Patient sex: M
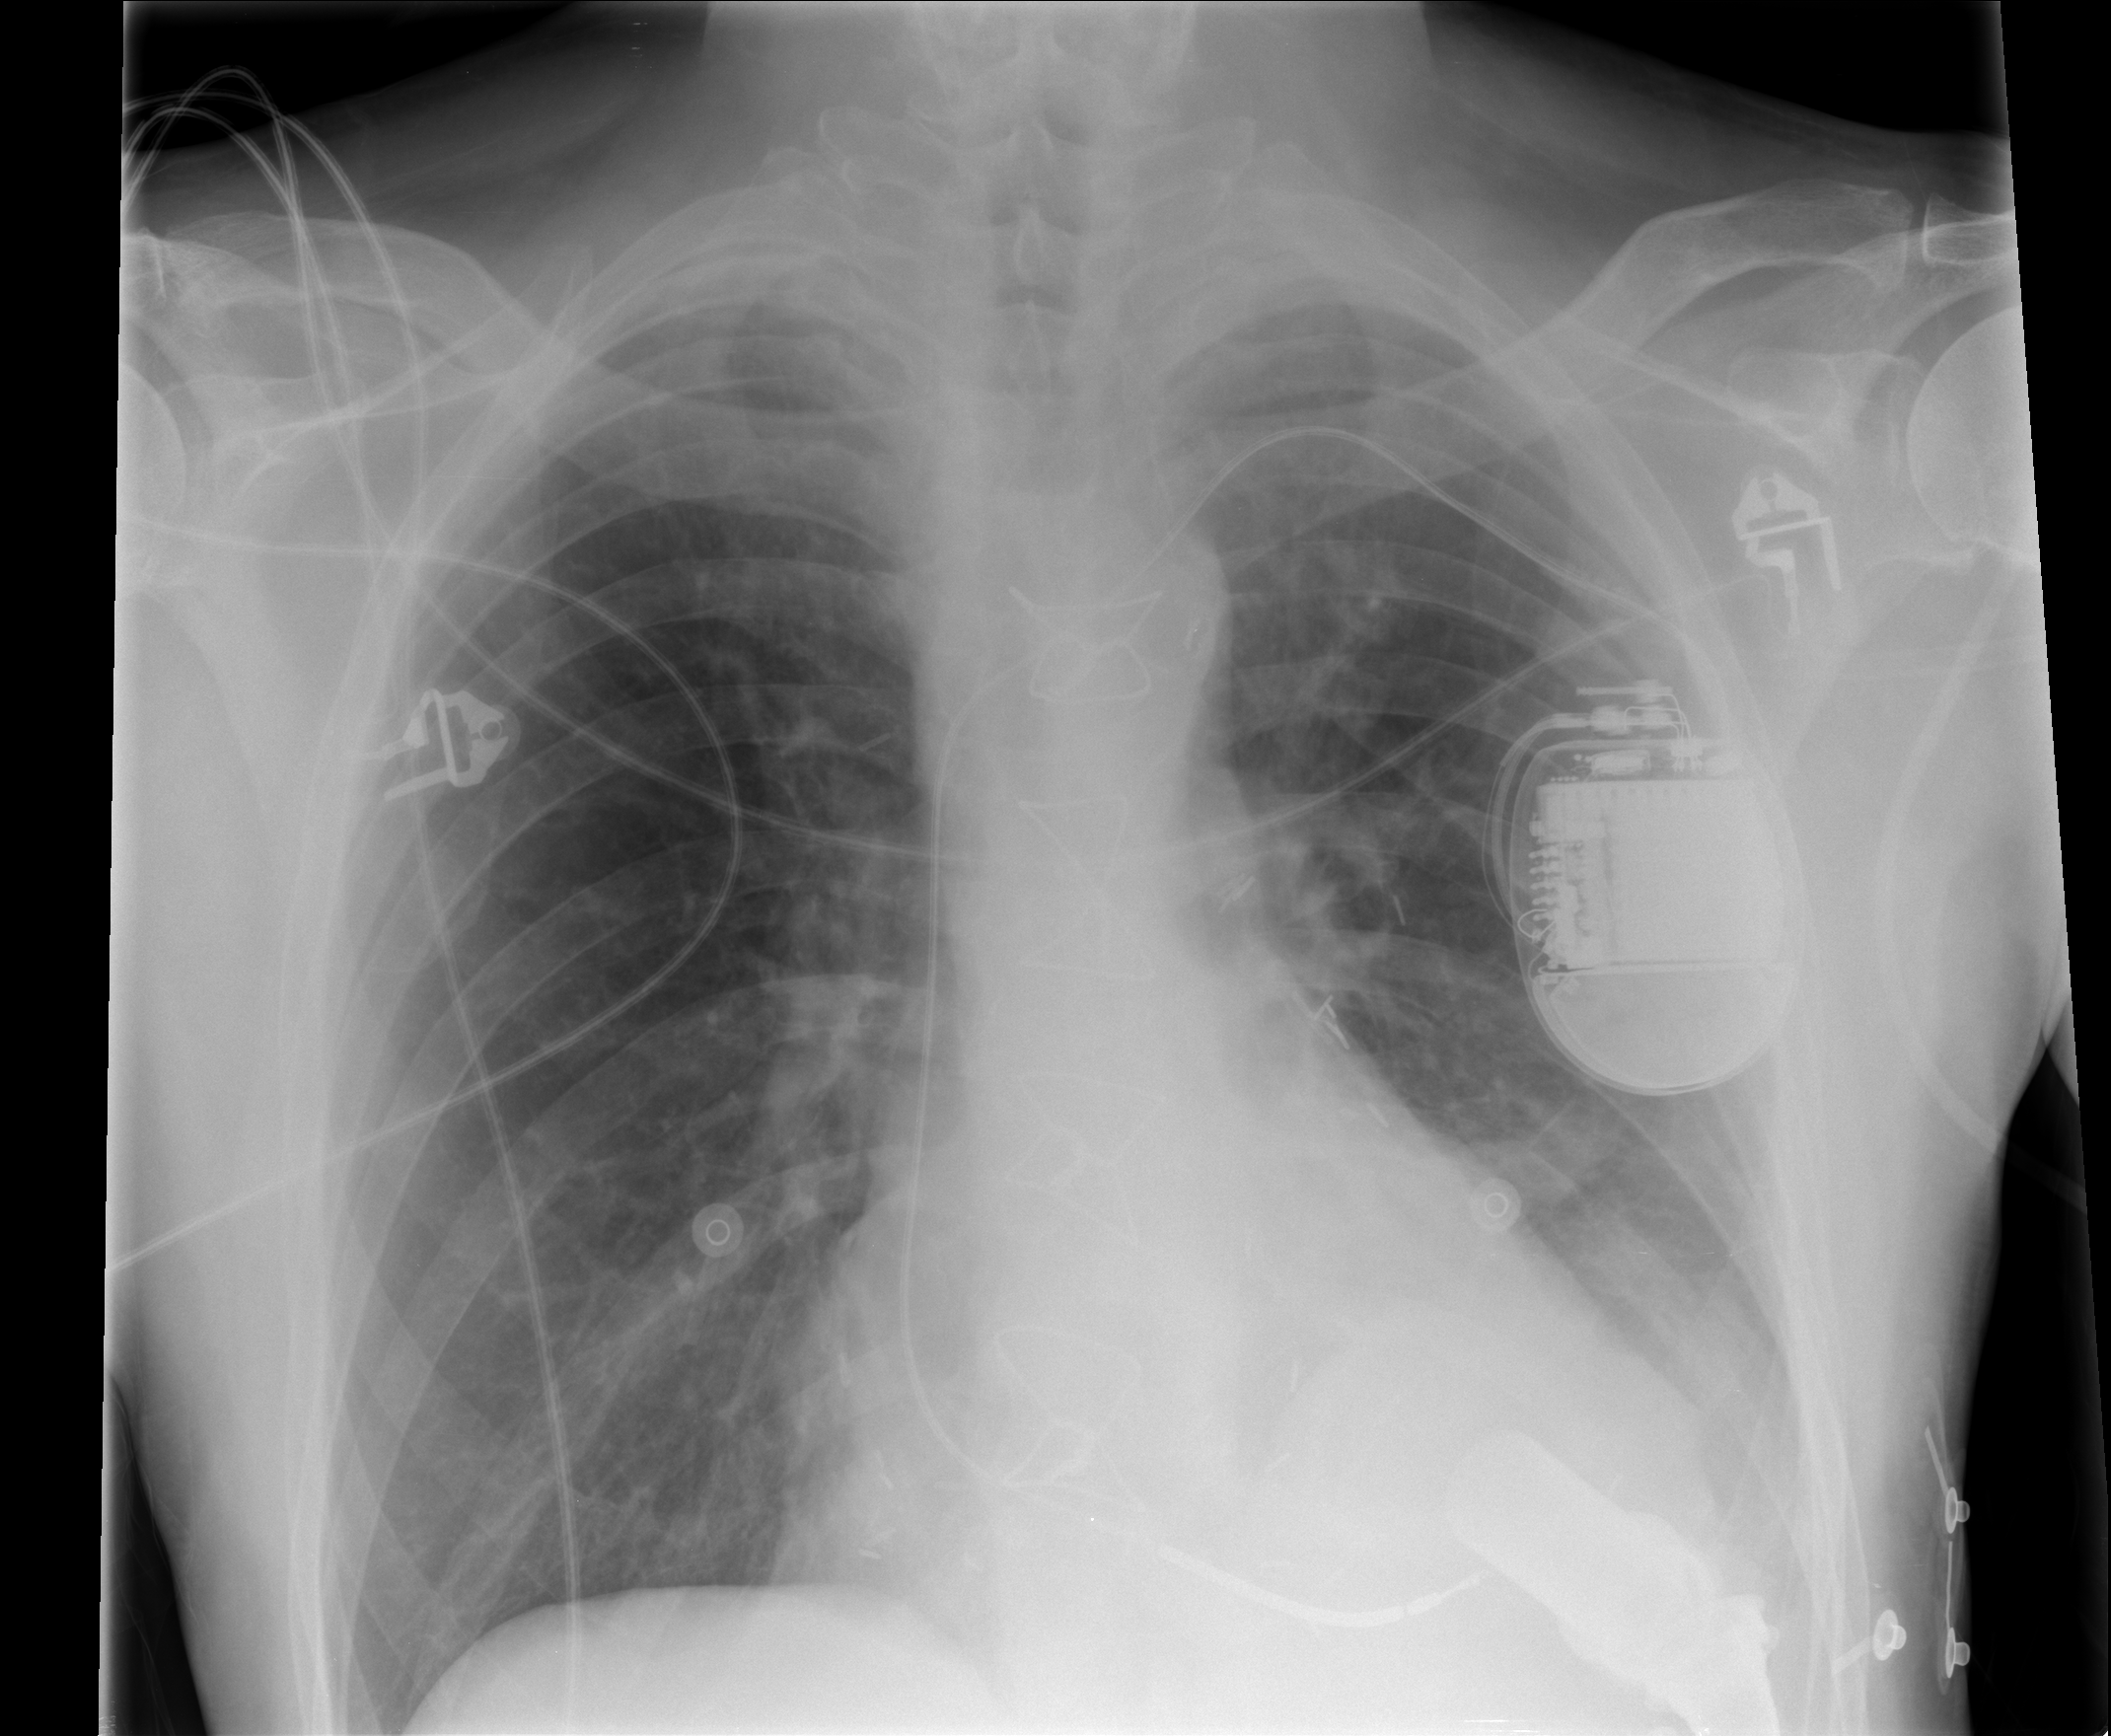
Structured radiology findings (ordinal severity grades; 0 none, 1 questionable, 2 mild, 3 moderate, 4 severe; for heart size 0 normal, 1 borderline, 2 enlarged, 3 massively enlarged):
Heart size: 0
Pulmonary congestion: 0
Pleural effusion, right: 0
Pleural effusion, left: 2
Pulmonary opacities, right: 0
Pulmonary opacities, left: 0
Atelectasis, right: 0
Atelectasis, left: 2